Question:
!! UPDATE: Firebase might not be the problem (data gotten in half a second it seems on ViewController main screen although connection may still be a hold up [?]; also, on AddUniversal screen, adding a new entity to Firebase database triggers the same delay, suggesting Firebase is the problem [?] as there's no sizing or collection view or much of anything on that screen) - on ViewController screen, I thought problem might lie somewhere between obtaining of data and plugging it into collectionView cells (cardviews) as per Brian Voong model of vertical sizing. I'll leave the original code below, and some of the Brian Voong stuff at the end. !!
I have tried removing encryption/decryption process, removing invocation of GoogleAppEngine (encryption key request), and removal of image (only text requested; probably under 200kB). I've also tried Frank van Puffelen's suggestion to add a "on" listener in addition to my "once" listeners. Nothing works. This app will be unusable for customers if I don't get it fixed.
Example code:
'''
//
// MIProcessor.swift
// Bizzy Books
//
// Created by Brad Caldwell on 12/19/17.
// Copyright ©️ 2017 Caldwell Contracting LLC. All rights reserved.
//
import UIKit
import Firebase
final class MIProcessor {
static let sharedMIP = MIProcessor()
private init() {}
public var firstTime: Bool = false
public var mIP: [MultiversalItem] = [MultiversalItem]()
public var sIP: [MultiversalItem] = [MultiversalItem]() // the search mip!
public var mipORsip: Int = Int()
public var mIPUniversals: [UniversalItem] = [UniversalItem]()
public var mIPProjects: [ProjectItem] = [ProjectItem]()
public var mIPEntities: [EntityItem] = [EntityItem]()
public var mIPAccounts: [AccountItem] = [AccountItem]()
public var mIPVehicles: [VehicleItem] = [VehicleItem]()
public var trueYou: String = String()
public var isUserCurrentlySubscribed: Bool = Bool()
private var tHeKeY: Data!
var theUser: User!
var universalsRef: DatabaseReference!
var entitiesRef: DatabaseReference!
var projectsRef: DatabaseReference!
var vehiclesRef: DatabaseReference!
var accountsRef: DatabaseReference!
var keyRef: DatabaseReference!
var obtainBalanceAfter = ObtainBalanceAfter()
var obtainProjectStatus = ObtainProjectStatus()
var balOneAfter: Int = 0
var balTwoAfter: Int = 0
var balsAfter: [Int?] = [Int?]()
var masterSearchArray: [SearchItem] = [SearchItem]()
var authorized: Bool!
var theKeyIsHere: String!
func loadTheMip(completion: @escaping () -> ()) {
mipORsip = 0 // MIP!
//obtainTheKey {
self.universalsRef = Database.database().reference().child("users").child(userUID).child("universals")
self.projectsRef = Database.database().reference().child("users").child(userUID).child("projects")
self.entitiesRef = Database.database().reference().child("users").child(userUID).child("entities")
self.accountsRef = Database.database().reference().child("users").child(userUID).child("accounts")
self.vehiclesRef = Database.database().reference().child("users").child(userUID).child("vehicles")
self.mIPUniversals.removeAll()
self.mIPProjects.removeAll()
self.mIPEntities.removeAll()
self.mIPAccounts.removeAll()
self.mIPVehicles.removeAll()
self.universalsRef.observeSingleEvent(of: .value, with: { (snapshot) in
for item in snapshot.children {
self.mIPUniversals.append(UniversalItem(snapshot: item as! DataSnapshot))
}
self.projectsRef.observeSingleEvent(of: .value, with: { (snapshot) in
for item in snapshot.children {
self.mIPProjects.append(ProjectItem(snapshot: item as! DataSnapshot))
}
self.entitiesRef.observeSingleEvent(of: .value, with: { (snapshot) in
for item in snapshot.children {
self.mIPEntities.append(EntityItem(snapshot: item as! DataSnapshot))
}
self.accountsRef.observeSingleEvent(of: .value, with: { (snapshot) in
for item in snapshot.children {
self.mIPAccounts.append(AccountItem(snapshot: item as! DataSnapshot))
}
self.vehiclesRef.observeSingleEvent(of: .value, with: { (snapshot) in
for item in snapshot.children {
self.mIPVehicles.append(VehicleItem(snapshot: item as! DataSnapshot))
}
let youRef = Database.database().reference().child("users").child(userUID).child("youEntity")
youRef.observeSingleEvent(of: .value, with: { (snapshot) in
if let youKey = snapshot.value as? String {
self.trueYou = youKey
completion()
}
})
})
})
})
})
})
//}
}
'''
This code gets called from ViewController.swift during the log-in procedure, as shown below:
'''
func checkLoggedIn() {
Auth.auth().addStateDidChangeListener { auth, user in
if user != nil {
// User is signed in.
userUID = (user?.uid)!
self.theUser = user
if user?.photoURL == nil {
}else{
if let imageUrl = NSData(contentsOf: (user?.photoURL)!){
self.profilePic.image = UIImage(data: imageUrl as Data)
} else {
self.profilePic.image = UIImage(named: "bizzybooksbee")
}
}
self.masterRef = Database.database().reference().child("users").child(userUID)
self.projectsRef = Database.database().reference().child("users").child(userUID).child("projects")
self.entitiesRef = Database.database().reference().child("users").child(userUID).child("entities")
self.accountsRef = Database.database().reference().child("users").child(userUID).child("accounts")
self.vehiclesRef = Database.database().reference().child("users").child(userUID).child("vehicles")
self.youEntityRef = Database.database().reference().child("users").child(userUID).child("youEntity")
self.firstTimeRef = Database.database().reference().child("users").child(userUID).child("firstTime")
self.masterRef.observe(.value, with: { (snapshot) in
print("Do NOTTTT ANY thingggggg")
})
self.firstTimeRef.observeSingleEvent(of: .value, with: { (snapshot) in
if snapshot.exists() {
print("Do NOT any THING")
if self.shouldEnterLoop {
self.shouldEnterLoop = false
self.loadTheMIP()
}
} else {
self.initializeIfFirstAppUse()
}
})
print("ONE!")
self.masterRef.observe(.childChanged, with: { (snapshot) in // GENIUS!!!!! This line loads MIP only when an item gets added/changed/deleted (and exactly WHEN an item gets added/changed/deleted) in Firebase database IN REALTIME!!!!
print("TWO!")
if self.shouldEnterLoop {
self.shouldEnterLoop = false
print("THREE!")
if MIProcessor.sharedMIP.mipORsip == 0 {
self.loadTheMIP()
} else {
DispatchQueue.main.async {
MIProcessor.sharedMIP.loadTheMip {
MIProcessor.sharedMIP.obtainTheBalancesAfter()
MIProcessor.sharedMIP.loadTheStatuses()
MIProcessor.sharedMIP.updateTheMIP()
MIProcessor.sharedMIP.updateTheSIP(i: self.thingToBeSearchedInt, name: self.thingToBeSearchedName)
self.cardViewCollectionView.reloadData()//Critical line - this makes or breaks the app :/
}
}
}
DispatchQueue.main.asyncAfter(deadline: .now() + .seconds(5), execute: {
self.shouldEnterLoop = true
})
}
})
if MIProcessor.sharedMIP.mIP.count == 0 {
print("FOUR!")
if self.shouldEnterLoop {
self.shouldEnterLoop = false
print("FIVE!")
self.loadTheMIP()
DispatchQueue.main.asyncAfter(deadline: .now() + .seconds(5), execute: {
self.shouldEnterLoop = true
})
}
}
} else {
// No user is signed in.
self.login()
}
}
}
'''
Brian Voong collectionView vertical sizing stuff...
'''
//Brian Voong inspiration... see if we can get vertical sizing of collectionview cells ie cardviews
extension ViewController: UICollectionViewDelegateFlowLayout {
func collectionView(_ collectionView: UICollectionView, layout collectionViewLayout: UICollectionViewLayout, sizeForItemAt indexPath: IndexPath) -> CGSize {
let i = indexPath.item
var baseHeight: CGFloat = 150
var sentenceOneHeight: CGFloat = 0
var sentenceTwoHeight: CGFloat = 0
var phoneHeight: CGFloat = 0
var emailHeight: CGFloat = 0
var geoHeight: CGFloat = 0
var ssnHeight: CGFloat = 0
var einHeight: CGFloat = 0
var imageHeight: CGFloat = 1
switch MIProcessor.sharedMIP.mipORsip {
case 1: // SIP!
switch MIProcessor.sharedMIP.sIP[i].multiversalType {
case 1: // Project
baseHeight = 130
if let projectItem = MIProcessor.sharedMIP.sIP[i] as? ProjectItem {
if projectItem.projectNotes != "" {
if projectItem.projectNotes.count < 30 {
phoneHeight = 25
} else if projectItem.projectNotes.count < 60 {
phoneHeight = 45
} else {
phoneHeight = 80
}
}
if projectItem.projectTags != "" {
if projectItem.projectTags.count < 30 {
emailHeight = 30
} else if projectItem.projectTags.count < 60 {
emailHeight = 60
} else {
emailHeight = 90
}
}
if projectItem.projectAddressStreet != "" {
sentenceOneHeight = 140
} else {
sentenceOneHeight = 100
}
}
sentenceTwoHeight = 180
case 2: // Entity
baseHeight = 160 //92
if let entityItem = MIProcessor.sharedMIP.sIP[i] as? EntityItem {
if (entityItem.phoneNumber != "") || (entityItem.email != "") || (entityItem.city != "") {
phoneHeight = 118
}
if entityItem.ssn != "" {
ssnHeight = 30
}
if entityItem.ein != "" {
einHeight = 30
}
}
case 3: // Account
baseHeight = 140 //92
if let accountItem = MIProcessor.sharedMIP.sIP[i] as? AccountItem {
if accountItem.phoneNumber != "" {
phoneHeight = 30
}
if accountItem.email != "" {
emailHeight = 38
}
if accountItem.street != "" {
if accountItem.city != "" {
if accountItem.state != "" {
geoHeight = 50
}
}
}
}
case 4: // Vehicle
baseHeight = 140 //92
if let vehicleItem = MIProcessor.sharedMIP.sIP[i] as? VehicleItem {
if vehicleItem.licensePlateNumber != "" {
phoneHeight = 25
}
if vehicleItem.vehicleIdentificationNumber != "" {
emailHeight = 25
}
if vehicleItem.placedInCommissionDate != "" {
geoHeight = 25
}
}
default: // Universal - Ie case 0 the most frequent
var longString = ""
if let universalItem = MIProcessor.sharedMIP.sIP[i] as? UniversalItem {
if universalItem.notes != "" {
if universalItem.notes.count < 30 {
phoneHeight = 25
} else if universalItem.notes.count < 60 {
phoneHeight = 45
} else {
phoneHeight = 80
}
}
imageHeight = (CGFloat(universalItem.picAspectRatio) / 1000) * widthConstraintConstant
switch universalItem.universalItemType {
case 1: // Personal
baseHeight = 100
longString = universalItem.whoName + universalItem.whomName + universalItem.taxReasonName
case 2: // Mixed
baseHeight = 160
switch universalItem.taxReasonId {
case 2: // Labor ie wc
longString = universalItem.whoName + universalItem.whomName + universalItem.personalReasonName + universalItem.taxReasonName + universalItem.workersCompName
case 5: // Vehicle
longString = universalItem.whoName + universalItem.whomName + universalItem.personalReasonName + universalItem.taxReasonName + universalItem.vehicleName
case 6: // AdMeans
longString = universalItem.whoName + universalItem.whomName + universalItem.personalReasonName + universalItem.taxReasonName + universalItem.advertisingMeansName
default: // Nothing important
longString = universalItem.whoName + universalItem.whomName + universalItem.personalReasonName + universalItem.taxReasonName
}
case 3: // Fuel
baseHeight = 70
longString = "At 234566 miles you paid $00.00 to " + universalItem.whomName + " for 00.000 gallons of 87 gas in your " + universalItem.vehicleName
case 4: // Transfer
baseHeight = 150
case 6: // Project Media
baseHeight = 80
default:
baseHeight = 120
switch universalItem.taxReasonId {
case 2: // Labor ie wc
longString = universalItem.whoName + universalItem.whomName + universalItem.taxReasonName + universalItem.workersCompName
case 5: // Vehicle
longString = universalItem.whoName + universalItem.whomName + universalItem.taxReasonName + universalItem.vehicleName
case 6: // AdMeans
longString = universalItem.whoName + universalItem.whomName + universalItem.taxReasonName + universalItem.advertisingMeansName
default: // Nothing important
longString = universalItem.whoName + universalItem.whomName + universalItem.taxReasonName
}
}
}
if longString.count < 15 {
sentenceOneHeight = 80
} else if longString.count < 40 {
sentenceOneHeight = 110
} else if longString.count < 65 {
sentenceOneHeight = 140
} else if longString.count < 80 {
sentenceOneHeight = 170
} else {
sentenceOneHeight = 200
}
}
let totalHeight = baseHeight + sentenceOneHeight + sentenceTwoHeight + phoneHeight + emailHeight + geoHeight + ssnHeight + einHeight + imageHeight
var theWidth: CGFloat = 0
if view.frame.width < 370 { //Protection for tiny iPhones
theWidth = view.frame.width - 20
} else { //Good for most iphones and safe for iPads
theWidth = 350
}
return CGSize(width: theWidth, height: totalHeight)
default: // I.e. case 0 MIP!
switch MIProcessor.sharedMIP.mIP[i].multiversalType {
case 1: // Project
baseHeight = 130
if let projectItem = MIProcessor.sharedMIP.mIP[i] as? ProjectItem {
if projectItem.projectNotes != "" {
if projectItem.projectNotes.count < 30 {
phoneHeight = 25
} else if projectItem.projectNotes.count < 60 {
phoneHeight = 45
} else {
phoneHeight = 80
}
}
if projectItem.projectTags != "" {
if projectItem.projectTags.count < 30 {
emailHeight = 30
} else if projectItem.projectTags.count < 60 {
emailHeight = 60
} else {
emailHeight = 90
}
}
if projectItem.projectAddressStreet != "" {
sentenceOneHeight = 140
} else {
sentenceOneHeight = 100
}
}
sentenceTwoHeight = 180
case 2: // Entity
baseHeight = 160 //92
if let entityItem = MIProcessor.sharedMIP.mIP[i] as? EntityItem {
if (entityItem.phoneNumber != "") || (entityItem.email != "") || (entityItem.city != "") {
phoneHeight = 118
}
if entityItem.ssn != "" {
ssnHeight = 30
}
if entityItem.ein != "" {
einHeight = 30
}
}
case 3: // Account
baseHeight = 140 //92
if let accountItem = MIProcessor.sharedMIP.mIP[i] as? AccountItem {
if accountItem.phoneNumber != "" {
phoneHeight = 30
}
if accountItem.email != "" {
emailHeight = 38
}
if accountItem.street != "" {
if accountItem.city != "" {
if accountItem.state != "" {
geoHeight = 50
}
}
}
}
case 4: // Vehicle
baseHeight = 140 //92
if let vehicleItem = MIProcessor.sharedMIP.mIP[i] as? VehicleItem {
if vehicleItem.licensePlateNumber != "" {
phoneHeight = 25
}
if vehicleItem.vehicleIdentificationNumber != "" {
emailHeight = 25
}
if vehicleItem.placedInCommissionDate != "" {
geoHeight = 25
}
}
default: // Universal - Ie case 0 the most frequent
var longString = ""
if let universalItem = MIProcessor.sharedMIP.mIP[i] as? UniversalItem {
if universalItem.notes != "" {
if universalItem.notes.count < 30 {
phoneHeight = 25
} else if universalItem.notes.count < 60 {
phoneHeight = 45
} else {
phoneHeight = 80
}
}
imageHeight = (CGFloat(universalItem.picAspectRatio) / 1000) * widthConstraintConstant
switch universalItem.universalItemType {
case 1: // Personal
baseHeight = 100
longString = universalItem.whoName + universalItem.whomName + universalItem.taxReasonName
case 2: // Mixed
baseHeight = 160
switch universalItem.taxReasonId {
case 2: // Labor ie wc
longString = universalItem.whoName + universalItem.whomName + universalItem.personalReasonName + universalItem.taxReasonName + universalItem.workersCompName
case 5: // Vehicle
longString = universalItem.whoName + universalItem.whomName + universalItem.personalReasonName + universalItem.taxReasonName + universalItem.vehicleName
case 6: // AdMeans
longString = universalItem.whoName + universalItem.whomName + universalItem.personalReasonName + universalItem.taxReasonName + universalItem.advertisingMeansName
default: // Nothing important
longString = universalItem.whoName + universalItem.whomName + universalItem.personalReasonName + universalItem.taxReasonName
}
case 3: // Fuel
baseHeight = 70
longString = "At 234566 miles you paid $00.00 to " + universalItem.whomName + " for 00.000 gallons of 87 gas in your " + universalItem.vehicleName
case 4: // Transfer
baseHeight = 150
case 6: // Project Media
baseHeight = 80
default:
baseHeight = 120
switch universalItem.taxReasonId {
case 2: // Labor ie wc
longString = universalItem.whoName + universalItem.whomName + universalItem.taxReasonName + universalItem.workersCompName
case 5: // Vehicle
longString = universalItem.whoName + universalItem.whomName + universalItem.taxReasonName + universalItem.vehicleName
case 6: // AdMeans
longString = universalItem.whoName + universalItem.whomName + universalItem.taxReasonName + universalItem.advertisingMeansName
default: // Nothing important
longString = universalItem.whoName + universalItem.whomName + universalItem.taxReasonName
}
}
}
if longString.count < 15 {
sentenceOneHeight = 80
} else if longString.count < 40 {
sentenceOneHeight = 110
} else if longString.count < 65 {
sentenceOneHeight = 140
} else if longString.count < 80 {
sentenceOneHeight = 170
} else {
sentenceOneHeight = 200
}
}
let totalHeight = baseHeight + sentenceOneHeight + sentenceTwoHeight + phoneHeight + emailHeight + geoHeight + ssnHeight + einHeight + imageHeight
var theWidth: CGFloat = 0
if view.frame.width < 370 { //Protection for tiny iPhones
theWidth = view.frame.width - 20
} else { //Good for most iphones and safe for iPads
theWidth = 350
}
return CGSize(width: theWidth, height: totalHeight)
}
}
}
'''
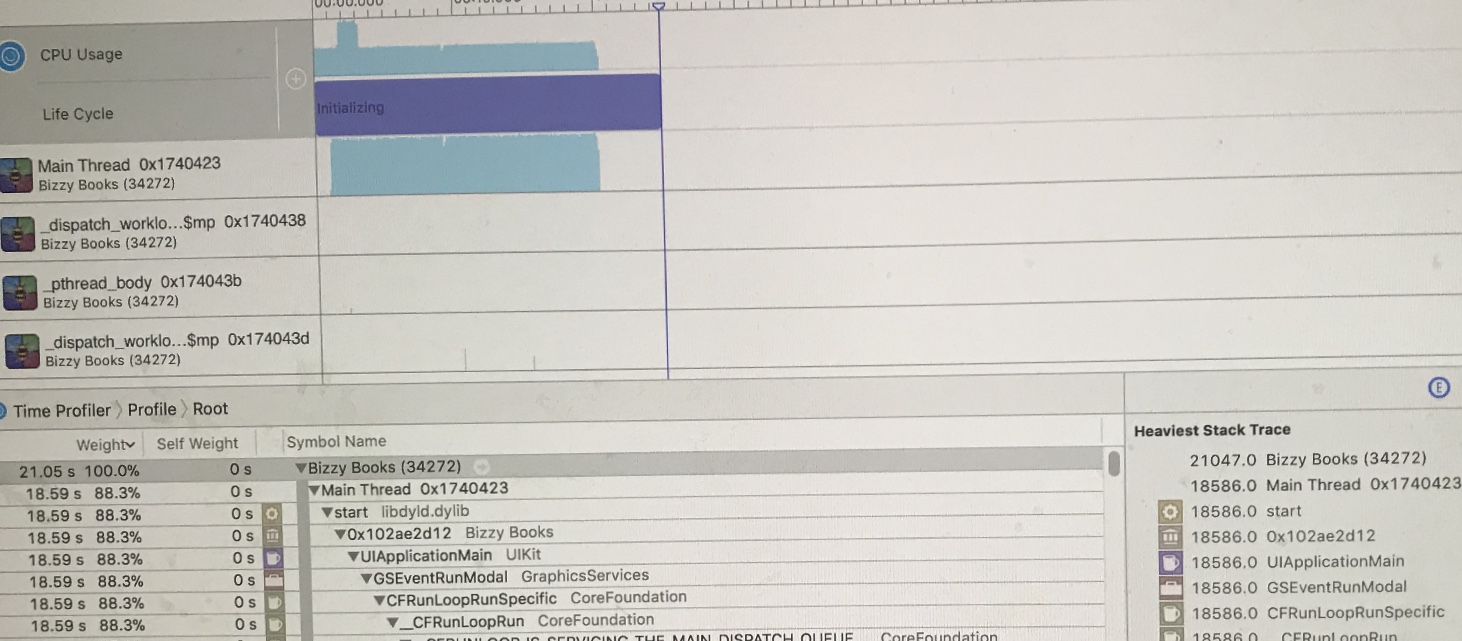
Answer: I figured it out!!!
Getting financial transaction data from Firebase was NOT the slow point.
The problem was, AFTER getting the data, I ran through all the user's transactions starting with the starting bank balance and adjusted so that each transaction showed then-current bank balance. This apparently takes a heck of a lot of time to do for a couple thousand transactions.
By setting all bank balances to $0.00 and placing the calculations in a background thread, and then updating UI once complete, it now only takes about a second to load (still wait 19 seconds to get current balances to update):
'''
DispatchQueue.global(qos: .background).async {
// do your job here
MIProcessor.sharedMIP.obtainTheBalancesAfter()
MIProcessor.sharedMIP.updateTheMIP()
DispatchQueue.main.async {
// update ui here
self.cardViewCollectionView.reloadData()
}
}
'''